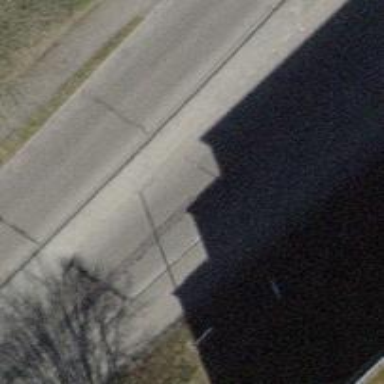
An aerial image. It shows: Primary road with asphalt surface. There is separate sidewalk.